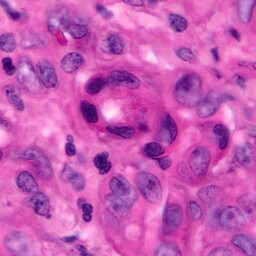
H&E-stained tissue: Pancreatic